Field crop: tomato
Growth stage: 1
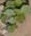
Species: solanum